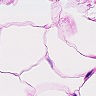
Metastatic tissue present: no